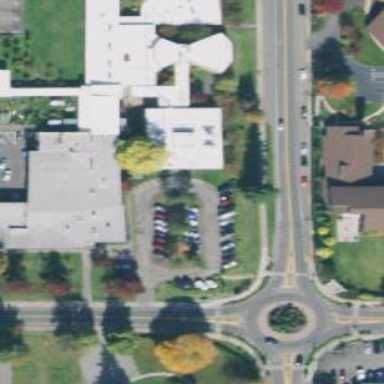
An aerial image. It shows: School building or complex.